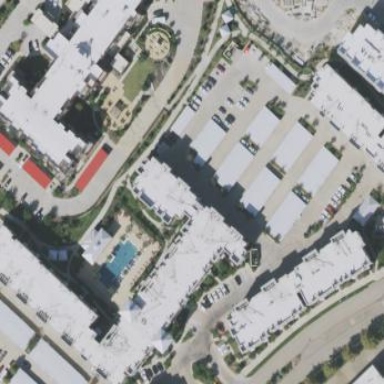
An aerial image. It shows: Flat-roofed apartment building.